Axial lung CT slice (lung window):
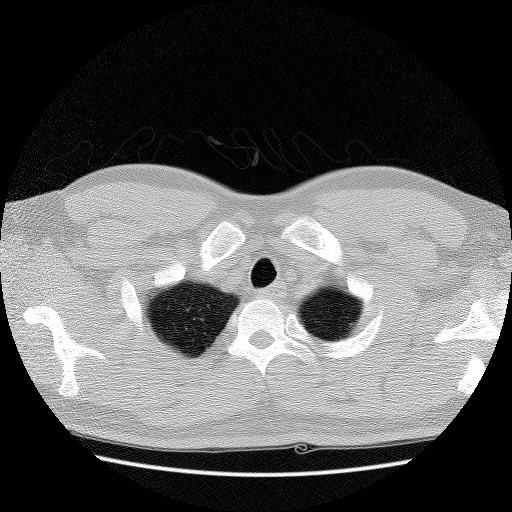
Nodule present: no